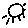
Label: sun